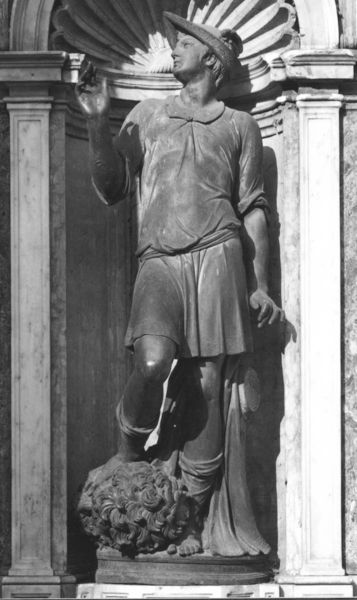
Titel: Merkur
Künstler: Jacopo Sansovino
Standort: Venedig, Piazza di S. Marco, Loggetta del Campanile (EU - I - Venetien)
Schlagwörter: mann, figur, erhaben, arch, architecture, column, columns, hands, hat, white, arm, belt, black, collar, dress, face, gray, grey, hair, nose, robe, skirt, flowers, looking, brown, denkmal, hand, profile, classical, greek, man, rock, roman, stone, ear, head, boy, eyes, feet, young man, black and white, chin, fabric, fur, mouth, monochrome, boots, photo, sculpture, statue, drape, marble, roses, cape, clothes, neck, pose, ears, foot, pants, eye, legs, finger, fingers, god, hero, figure, shell, junker, bronze, carving, clothing, gesture, ionic, shirt, contraposto, standing, whte, realistic, doric, ball, photograph, photography, tall, greece, iron, pointed, knee, niche, posture, david, victory, alcove, barefoot, contrapposto, medusa, toes, clay, hermes, mercury, messenger, perseus, tunic, chisel, elbow, fold, scallop, had, polished, deity, granite, triumphant, bouqet, beheaded, staute, nook, stepping, goliath, severed head, contrapassto, controposto, manuscrpt, staty, noy